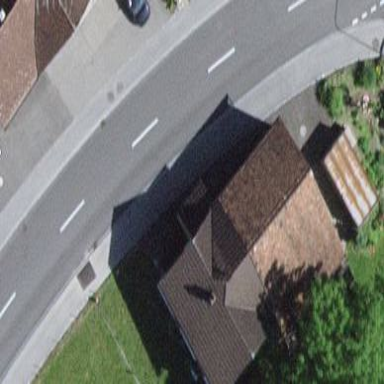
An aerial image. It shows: Detached building.